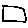
Label: square